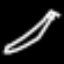
Label: pencil